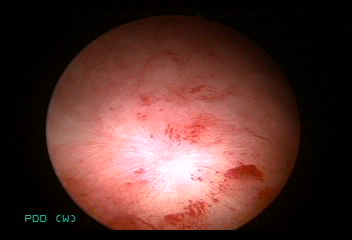
Modality: WLC
Class: Normal mucosa
Bladder cancer association: No